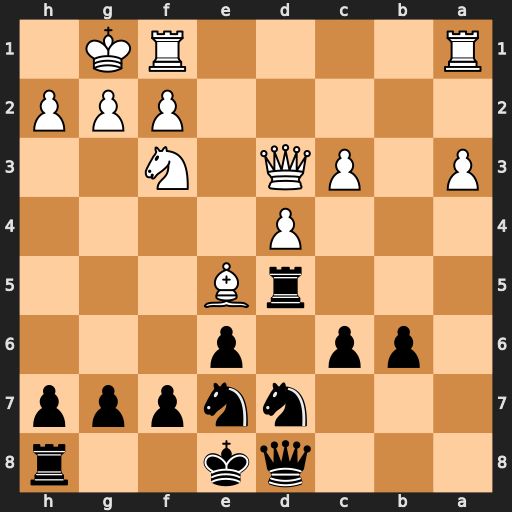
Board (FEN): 3qk2r/3nnppp/1pp1p3/3rB3/3P4/P1PQ1N2/5PPP/R4RK1
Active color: b
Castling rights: k
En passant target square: -
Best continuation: Nxe5 Nxe5 Rxe5